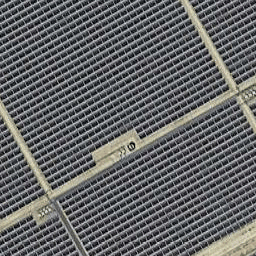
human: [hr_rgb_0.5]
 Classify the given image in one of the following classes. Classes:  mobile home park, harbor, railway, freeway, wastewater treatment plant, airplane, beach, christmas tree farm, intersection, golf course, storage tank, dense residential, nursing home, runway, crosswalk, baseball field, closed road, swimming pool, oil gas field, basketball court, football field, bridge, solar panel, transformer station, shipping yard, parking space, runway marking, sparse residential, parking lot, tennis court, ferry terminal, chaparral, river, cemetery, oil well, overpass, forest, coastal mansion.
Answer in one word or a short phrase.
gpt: solar panel